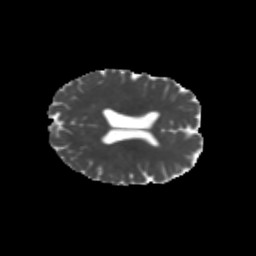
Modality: MD
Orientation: axial
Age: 22
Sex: female
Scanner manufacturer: siemens
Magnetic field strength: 3 T
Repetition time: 1.8 s
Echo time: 0.07 s